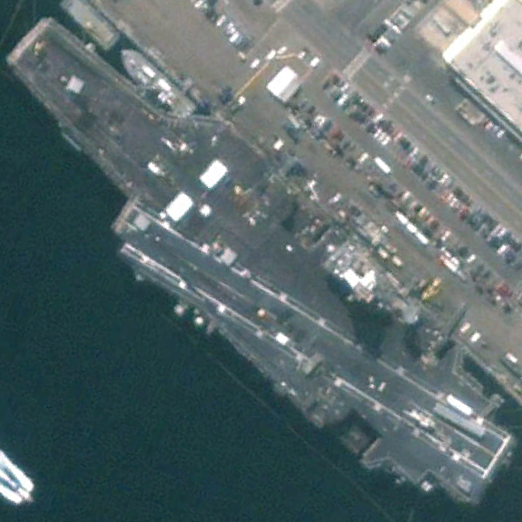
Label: Nimitz-class_aircraft_carrier